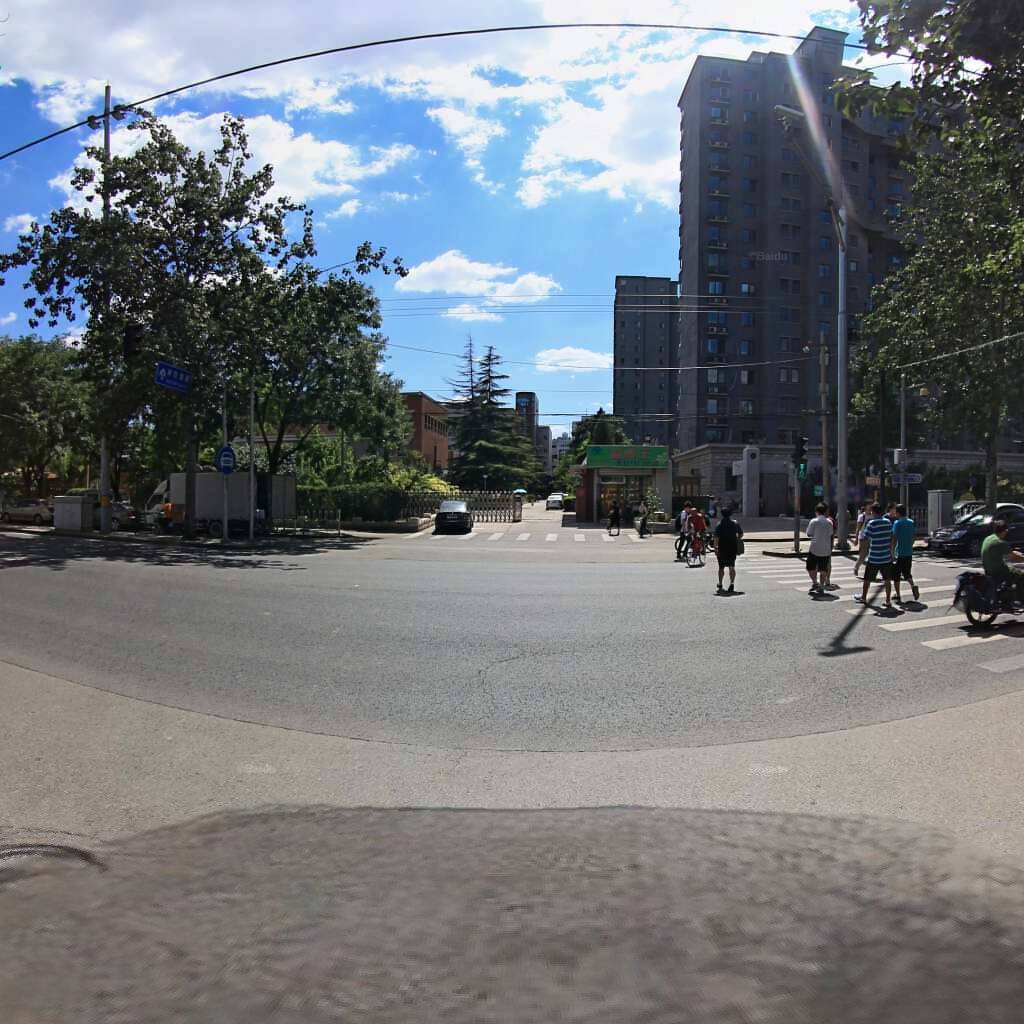
Region: Haidian
Road damage annotations: longitudinal crack, transverse crack, transverse crack